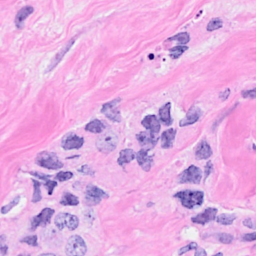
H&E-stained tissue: Breast